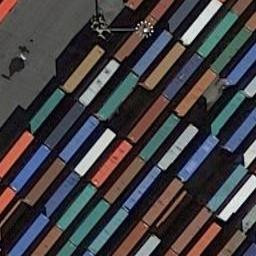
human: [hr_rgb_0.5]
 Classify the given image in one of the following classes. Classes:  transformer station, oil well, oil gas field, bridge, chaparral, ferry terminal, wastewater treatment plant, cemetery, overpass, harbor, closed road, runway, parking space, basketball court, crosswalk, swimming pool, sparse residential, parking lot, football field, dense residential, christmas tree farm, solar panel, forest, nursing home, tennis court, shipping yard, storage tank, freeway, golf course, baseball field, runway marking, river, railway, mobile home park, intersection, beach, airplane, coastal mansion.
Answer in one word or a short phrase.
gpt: shipping yard